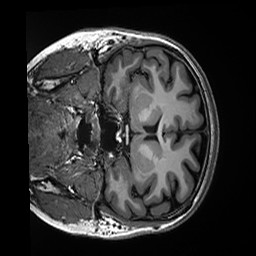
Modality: T1w
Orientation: coronal
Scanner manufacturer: siemens
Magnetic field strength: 3 T
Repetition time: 2.5 s
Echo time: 0.00299 s